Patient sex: F
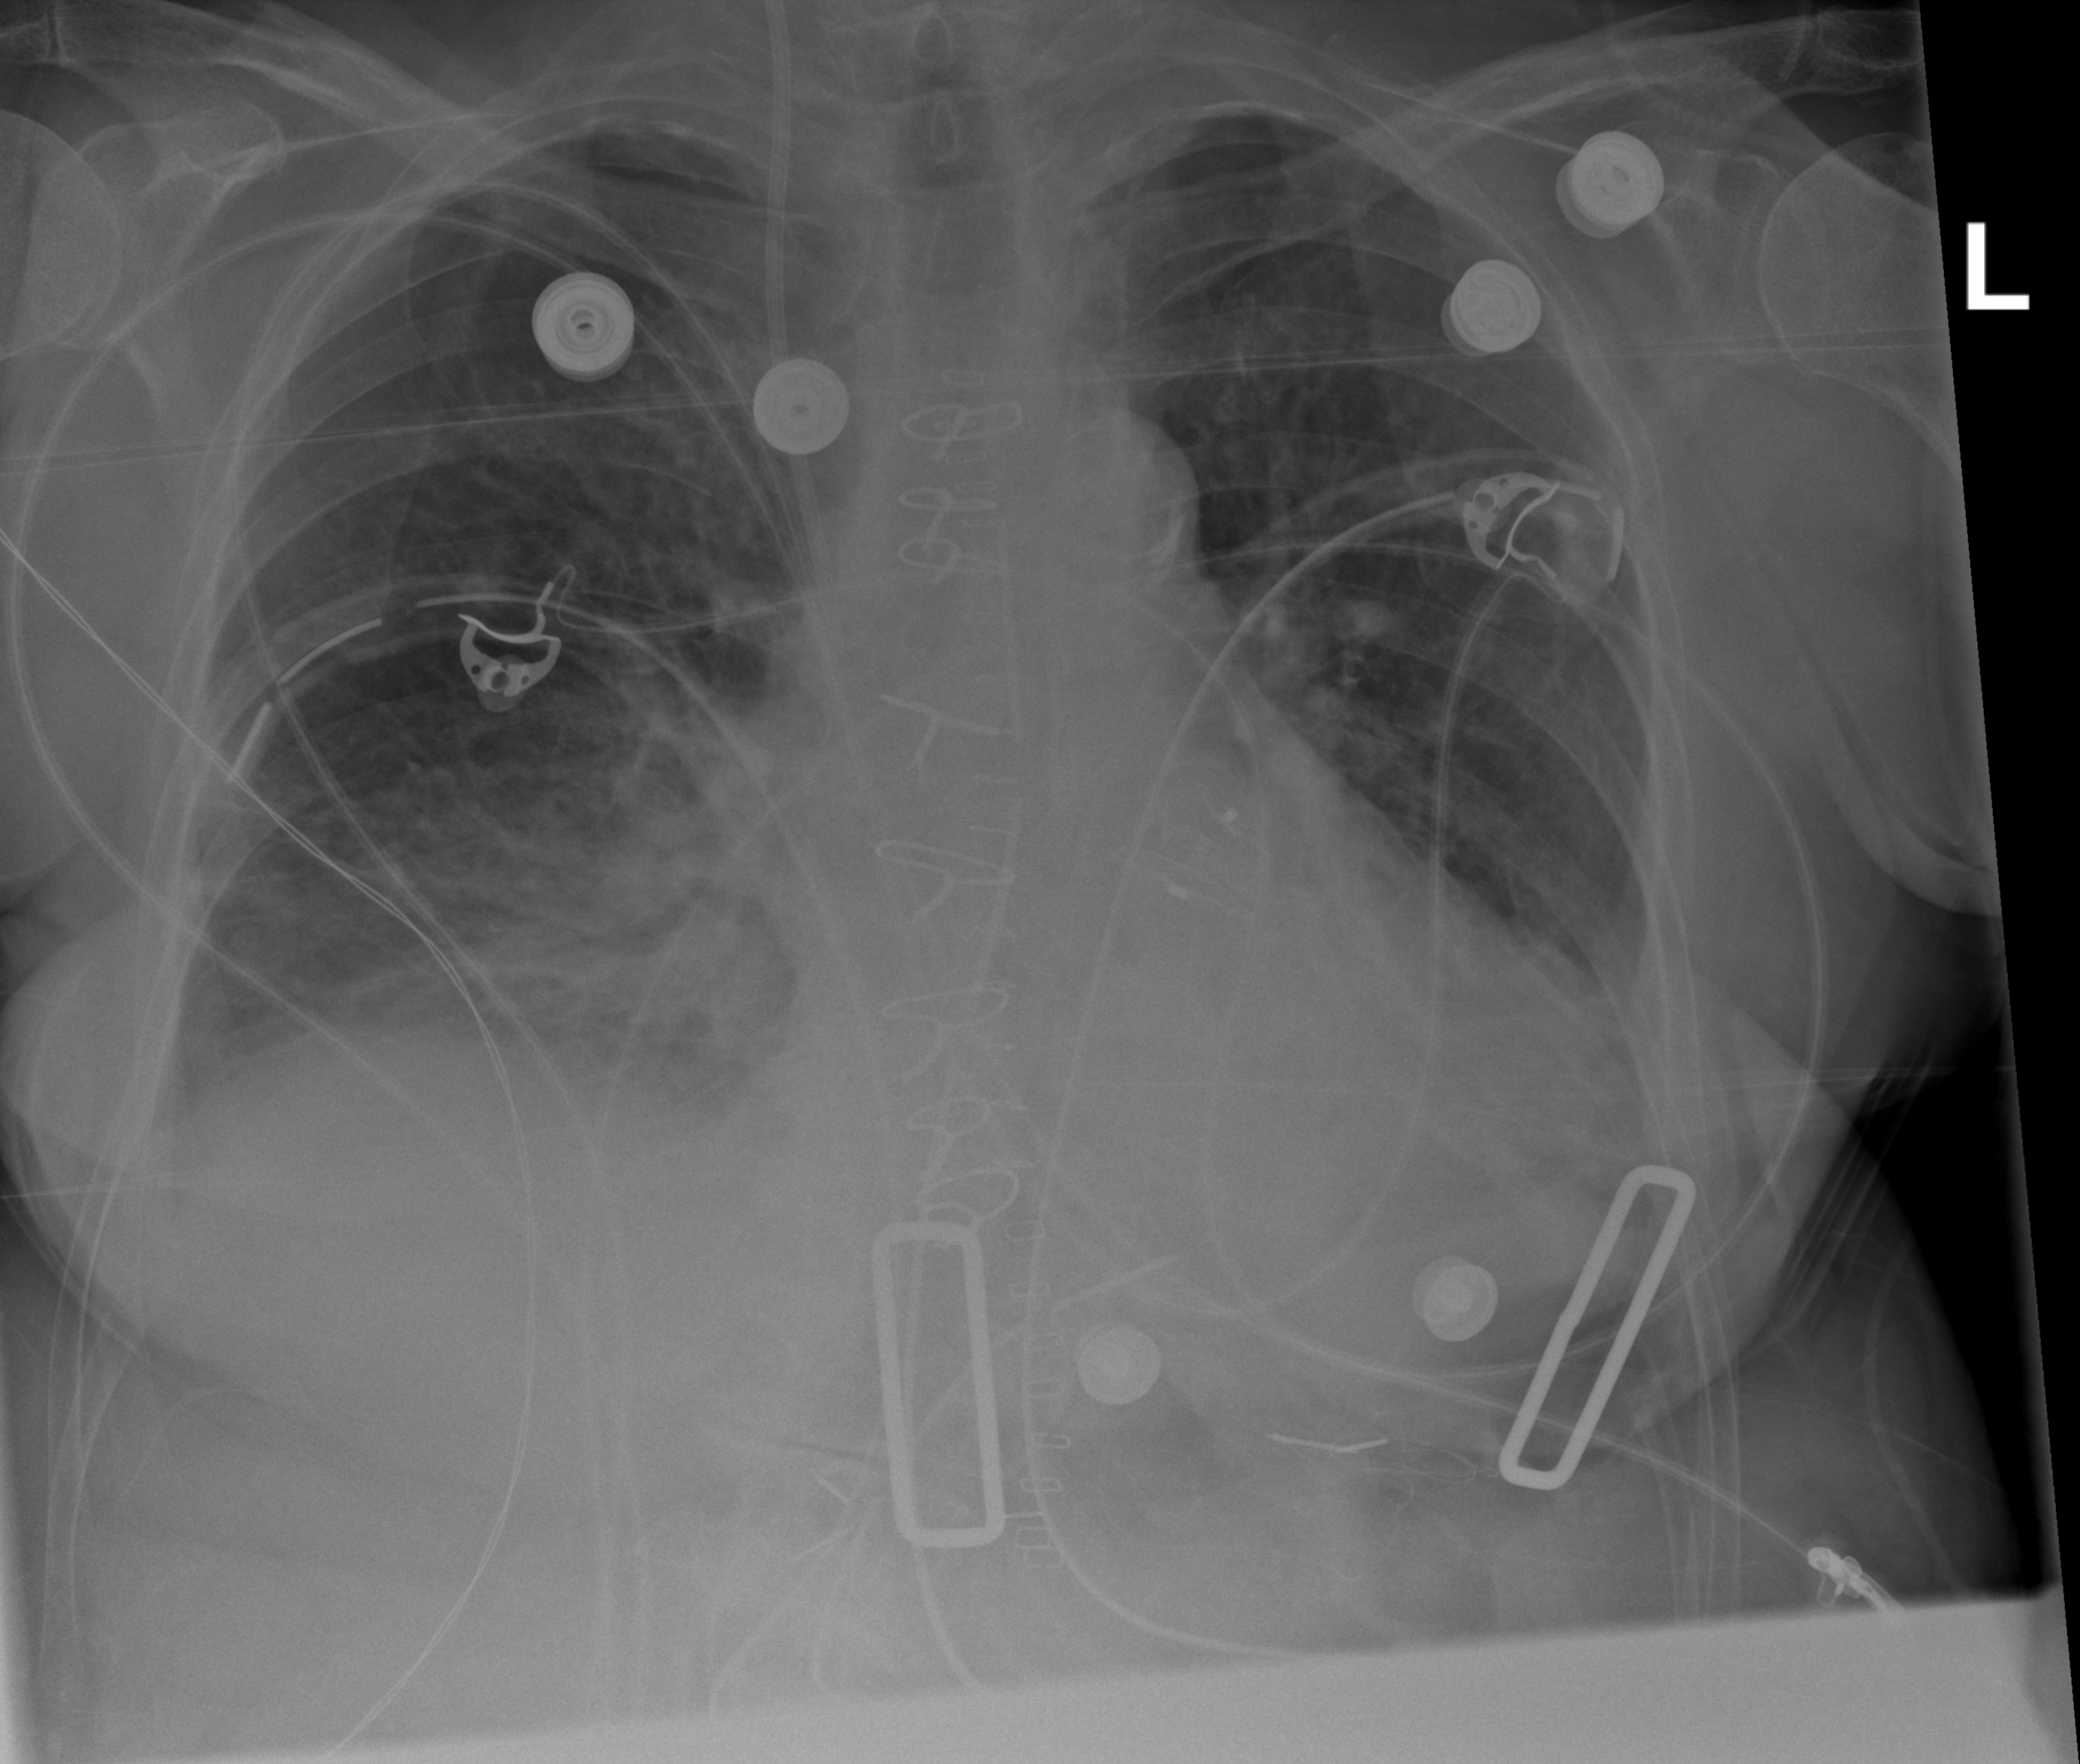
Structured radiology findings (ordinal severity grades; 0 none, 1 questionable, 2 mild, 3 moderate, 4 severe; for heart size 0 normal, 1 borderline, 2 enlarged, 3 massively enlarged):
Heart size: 2
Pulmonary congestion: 2
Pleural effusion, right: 3
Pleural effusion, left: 2
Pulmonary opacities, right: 2
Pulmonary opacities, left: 2
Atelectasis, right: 2
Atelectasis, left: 2